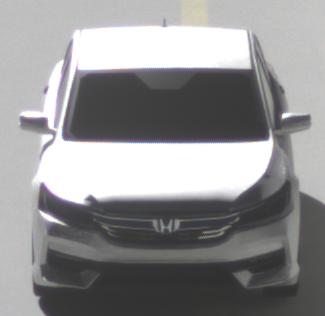
Make: Honda
Model: Accord Hybrid
Detailed model: 9. Generation
Model produced from: 2015
Model produced until: 2019
Doors: 4
Color: white
Road condition: dry road
Daytime: morning or afternoon
Contrast: high contrast